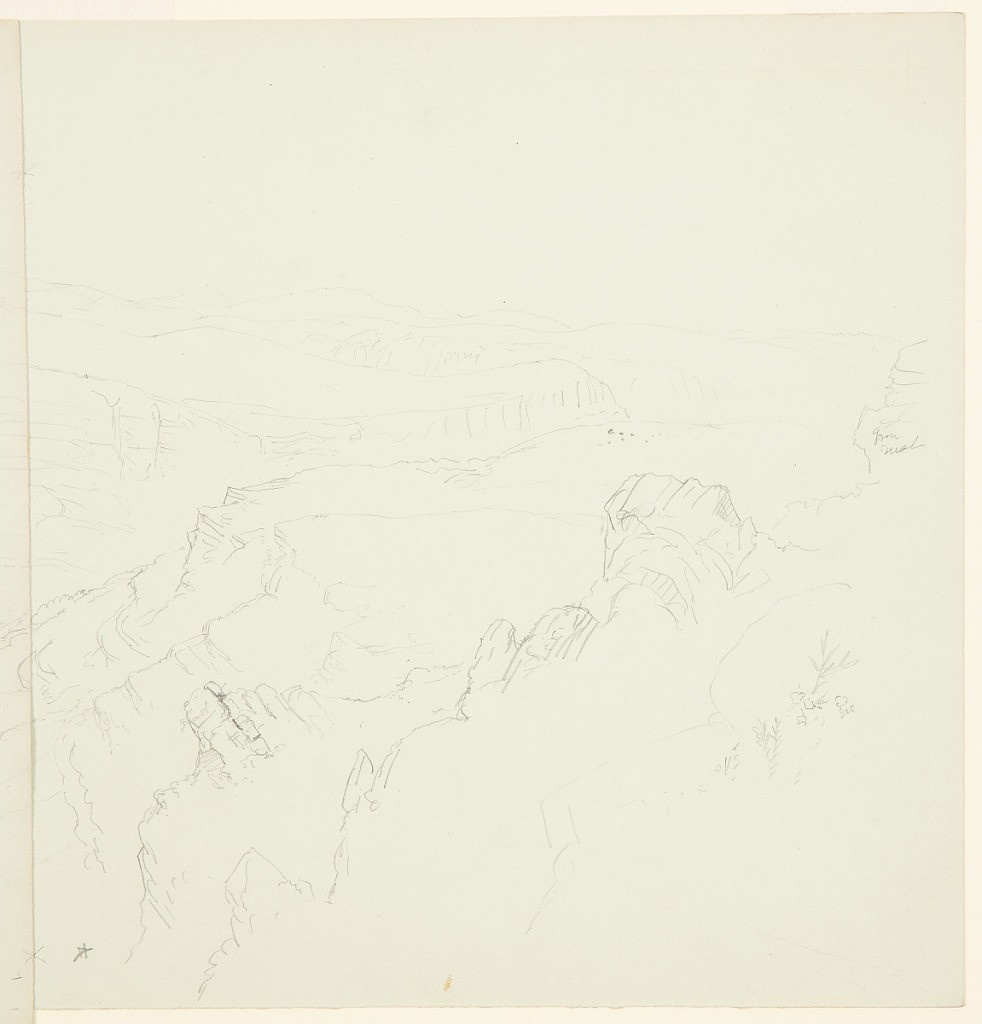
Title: View above Wadi Barada, Syria, Part Two
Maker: Frederic Edwin Church, American, 1826–1900
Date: May 4, 1868
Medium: Graphite, brush and white gouache on gray-green wove paper
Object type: Drawing
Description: Landscape sketch showing the second part of a panoramic view looking west over the Wadi Barada--a river and canyon northwest of Damascus, Syria. This description refers to the entire view, comprising two leaves, including 1917-4-655-a. At lower center, the Wadi Barada, highlighted in white gouache, snakes its way through a steep and narrow canyon with abrupt walls on either side. A large, rugged prominence dominates the left side of this view, while at right, a rocky outcropping and the sheer cliffs beyond are visible in the foreground and middle distance. A barren, extremely rugged landscape stretches across the background with one sharp peak at upper center and several hill ranges at left and right.